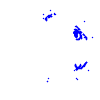
Particle: pion